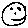
Label: smiley face